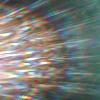
Label: sunburn